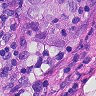
Metastatic tissue present: yes